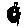
Label: moon